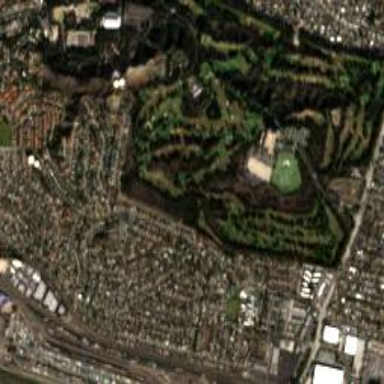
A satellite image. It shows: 18-hole golf course classified as leisure land.